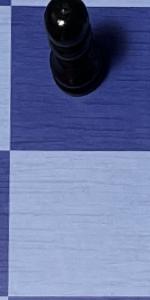
Label: Empty